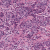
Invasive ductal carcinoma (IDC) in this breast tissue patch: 1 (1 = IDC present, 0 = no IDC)